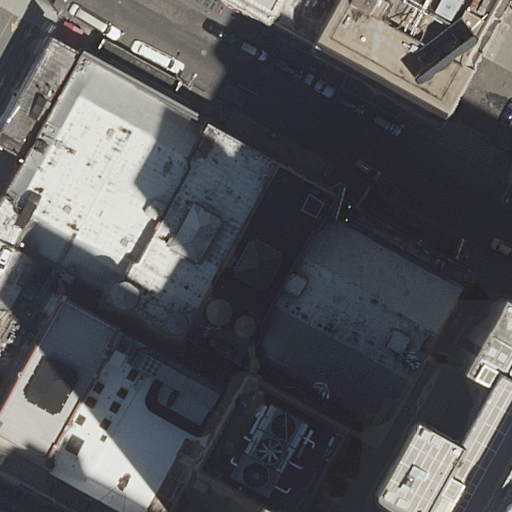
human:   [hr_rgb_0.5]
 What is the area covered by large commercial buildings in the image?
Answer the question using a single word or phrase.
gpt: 0m2

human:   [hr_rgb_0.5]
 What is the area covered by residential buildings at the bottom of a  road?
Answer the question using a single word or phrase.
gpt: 6471m2

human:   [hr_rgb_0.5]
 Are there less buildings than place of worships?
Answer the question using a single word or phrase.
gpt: no

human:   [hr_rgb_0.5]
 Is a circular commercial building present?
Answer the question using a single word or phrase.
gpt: no

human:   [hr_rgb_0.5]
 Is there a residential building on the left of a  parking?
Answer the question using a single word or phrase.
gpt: yes

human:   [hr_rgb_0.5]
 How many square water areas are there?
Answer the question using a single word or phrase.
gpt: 0

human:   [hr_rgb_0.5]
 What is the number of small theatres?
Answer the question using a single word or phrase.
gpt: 1

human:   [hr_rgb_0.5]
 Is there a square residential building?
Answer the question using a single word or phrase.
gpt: no

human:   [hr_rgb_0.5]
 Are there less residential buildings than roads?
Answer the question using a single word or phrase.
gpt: no

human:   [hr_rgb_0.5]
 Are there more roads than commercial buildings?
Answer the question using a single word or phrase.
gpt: yes

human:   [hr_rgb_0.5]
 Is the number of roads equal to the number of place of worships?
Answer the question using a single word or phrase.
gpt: no

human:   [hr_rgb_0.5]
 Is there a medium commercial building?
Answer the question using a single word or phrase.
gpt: no

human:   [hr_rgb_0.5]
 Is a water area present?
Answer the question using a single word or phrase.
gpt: no

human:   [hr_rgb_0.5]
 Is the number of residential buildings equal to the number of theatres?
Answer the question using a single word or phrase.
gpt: no

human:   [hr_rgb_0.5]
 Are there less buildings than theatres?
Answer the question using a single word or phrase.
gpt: no

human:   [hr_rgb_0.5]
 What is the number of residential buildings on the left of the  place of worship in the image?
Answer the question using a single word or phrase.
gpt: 3

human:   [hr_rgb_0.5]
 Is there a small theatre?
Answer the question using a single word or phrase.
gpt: yes

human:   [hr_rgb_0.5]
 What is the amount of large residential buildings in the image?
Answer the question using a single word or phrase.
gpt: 4

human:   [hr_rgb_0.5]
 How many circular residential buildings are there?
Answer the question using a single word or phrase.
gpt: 0

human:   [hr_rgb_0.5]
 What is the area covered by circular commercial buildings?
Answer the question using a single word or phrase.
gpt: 0m2

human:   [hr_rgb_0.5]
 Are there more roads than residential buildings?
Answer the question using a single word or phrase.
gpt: no

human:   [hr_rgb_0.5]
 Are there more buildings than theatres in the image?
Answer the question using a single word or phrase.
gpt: yes

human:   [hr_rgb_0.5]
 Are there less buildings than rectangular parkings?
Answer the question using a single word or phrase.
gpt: no

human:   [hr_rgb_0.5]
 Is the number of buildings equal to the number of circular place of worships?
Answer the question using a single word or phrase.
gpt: no

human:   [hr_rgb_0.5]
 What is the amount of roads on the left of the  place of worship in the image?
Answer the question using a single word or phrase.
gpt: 1

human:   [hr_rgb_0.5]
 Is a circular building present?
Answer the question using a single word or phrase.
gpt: no

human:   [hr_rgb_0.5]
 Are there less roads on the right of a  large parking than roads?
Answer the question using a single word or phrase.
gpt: yes

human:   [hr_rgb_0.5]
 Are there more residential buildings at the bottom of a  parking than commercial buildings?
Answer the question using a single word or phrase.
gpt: yes

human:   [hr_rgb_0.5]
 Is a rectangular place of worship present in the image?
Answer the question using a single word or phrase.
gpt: yes

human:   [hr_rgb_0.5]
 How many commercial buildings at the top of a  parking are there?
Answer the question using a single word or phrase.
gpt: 0

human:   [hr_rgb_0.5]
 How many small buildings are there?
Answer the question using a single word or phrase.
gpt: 2

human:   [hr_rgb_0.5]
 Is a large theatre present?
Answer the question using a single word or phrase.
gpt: yes

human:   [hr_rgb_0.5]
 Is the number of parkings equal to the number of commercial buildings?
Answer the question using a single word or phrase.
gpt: no

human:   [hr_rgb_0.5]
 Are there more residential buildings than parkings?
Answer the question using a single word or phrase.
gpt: yes

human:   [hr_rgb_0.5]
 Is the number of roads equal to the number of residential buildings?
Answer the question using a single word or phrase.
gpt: no

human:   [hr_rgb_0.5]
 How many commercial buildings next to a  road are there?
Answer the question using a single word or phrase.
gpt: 0